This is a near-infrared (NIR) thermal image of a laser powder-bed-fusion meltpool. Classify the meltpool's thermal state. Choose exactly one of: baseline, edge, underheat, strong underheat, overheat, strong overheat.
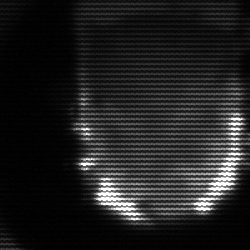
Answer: baseline